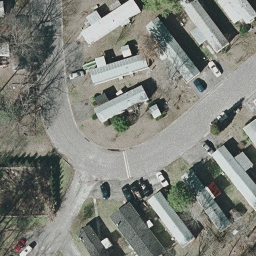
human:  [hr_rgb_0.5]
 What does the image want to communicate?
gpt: mobile home park